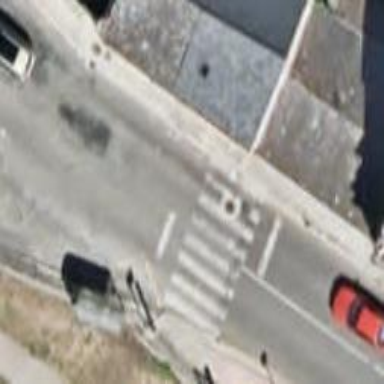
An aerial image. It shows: Zebra crossing on the road.